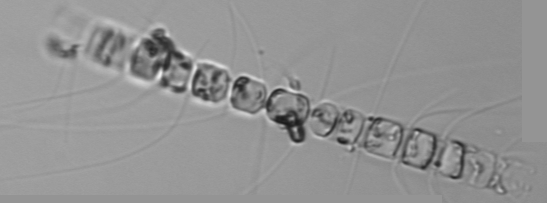
Label: Chaetoceros